Field crop: maize
Growth stage: 2
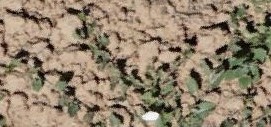
Species: convolvulus